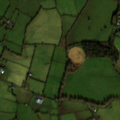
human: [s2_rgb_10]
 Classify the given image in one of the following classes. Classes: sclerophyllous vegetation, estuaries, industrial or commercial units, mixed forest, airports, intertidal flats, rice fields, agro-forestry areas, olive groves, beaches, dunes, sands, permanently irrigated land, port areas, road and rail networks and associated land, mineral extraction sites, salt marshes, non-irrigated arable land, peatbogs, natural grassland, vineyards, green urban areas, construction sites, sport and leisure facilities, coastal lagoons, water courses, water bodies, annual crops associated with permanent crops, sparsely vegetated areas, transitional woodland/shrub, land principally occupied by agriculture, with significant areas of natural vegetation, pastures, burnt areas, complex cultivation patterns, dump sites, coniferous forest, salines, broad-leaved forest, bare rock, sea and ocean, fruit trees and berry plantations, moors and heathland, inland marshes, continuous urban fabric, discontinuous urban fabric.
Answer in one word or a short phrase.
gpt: pastures